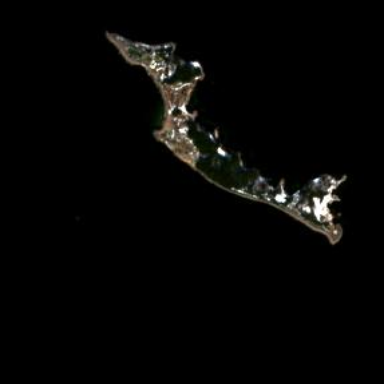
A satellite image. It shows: Island with natural coastline.